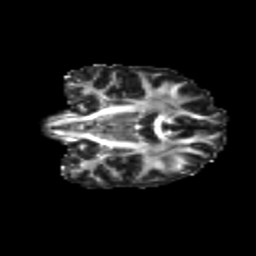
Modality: FA
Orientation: coronal
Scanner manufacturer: siemens
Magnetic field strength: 3 T
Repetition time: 9.2 s
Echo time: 0.084 s